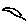
Label: bird